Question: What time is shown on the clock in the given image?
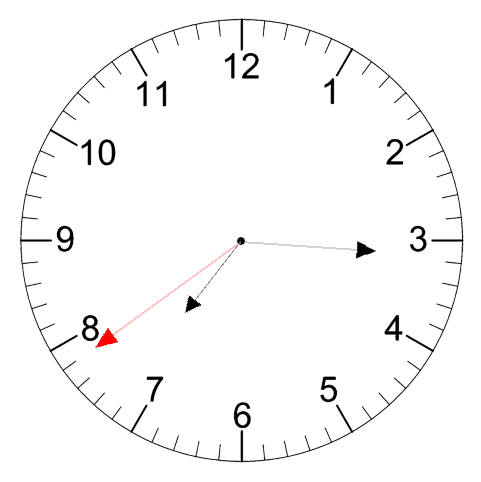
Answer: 07:15:39